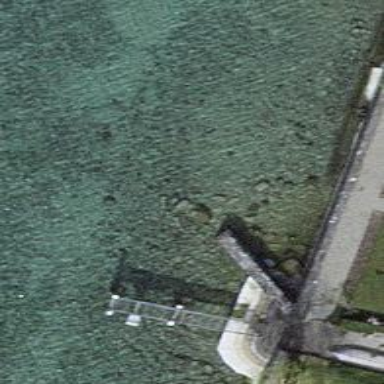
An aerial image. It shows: Breakwater structure.